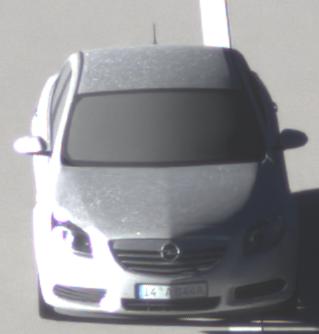
Make: Opel
Model: Insignia 1.6
Detailed model: Insignia (A) Notch Back
Model produced from: 2008/11
Model produced until: 2008/12
Doors: 4
Color: white
Road condition: dry road
Daytime: sunrise or sunset
Contrast: high contrast